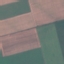
Land use / land cover: AnnualCrop